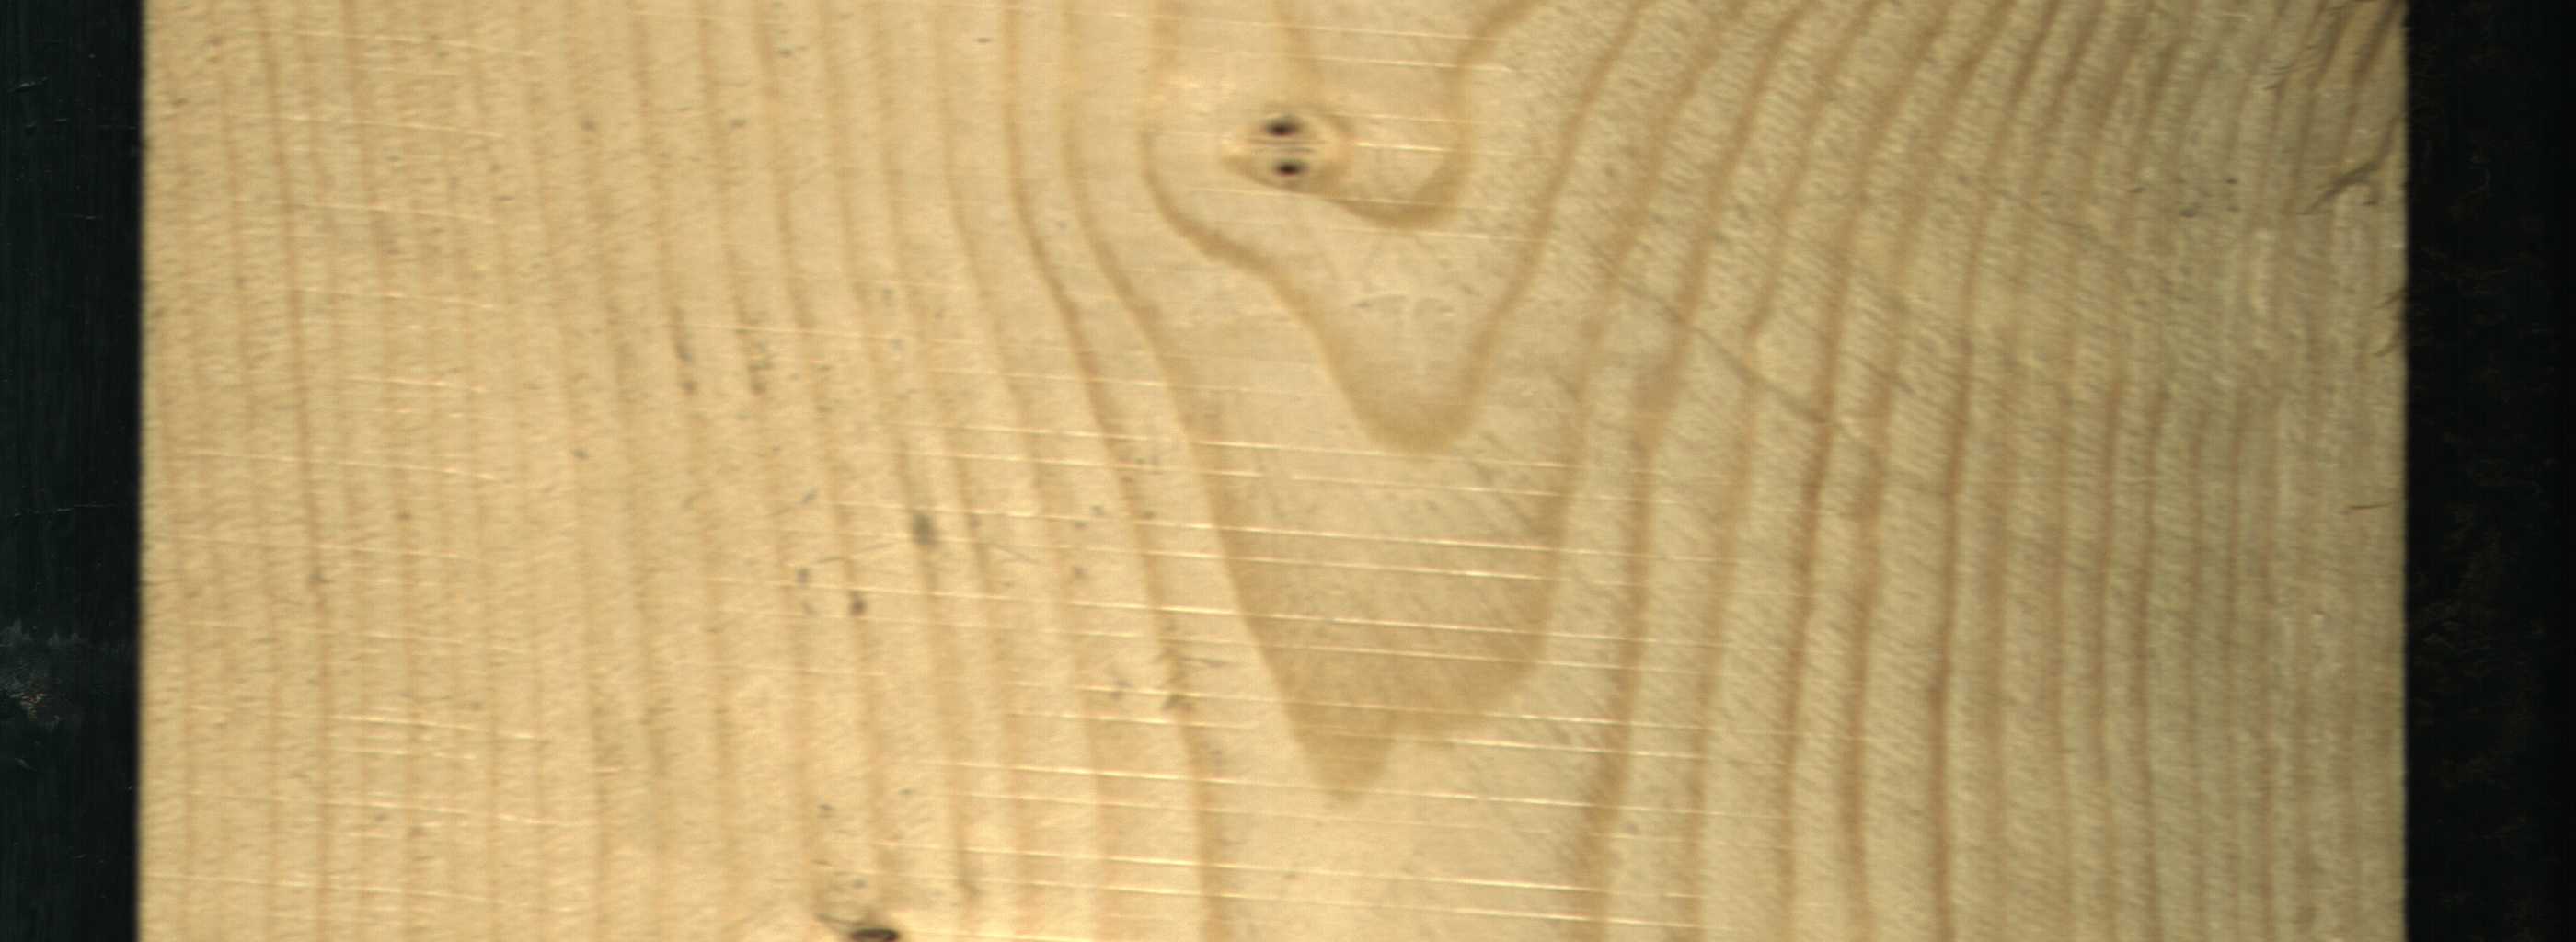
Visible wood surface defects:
Dead_Knot
Dead_Knot